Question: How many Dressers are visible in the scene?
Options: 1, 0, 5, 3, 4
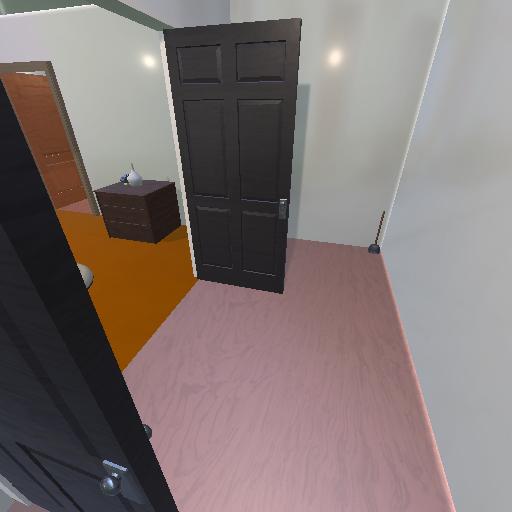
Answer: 1